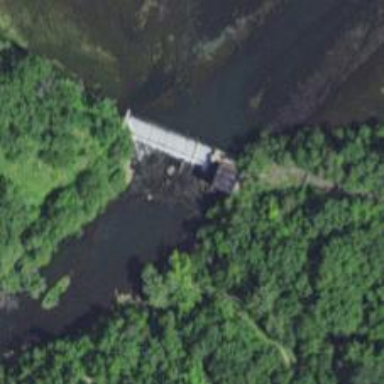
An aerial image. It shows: Dam along waterway.